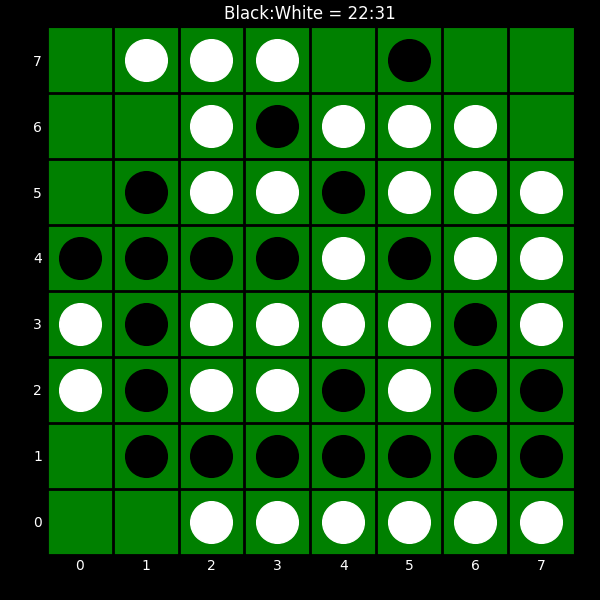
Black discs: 22
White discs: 31